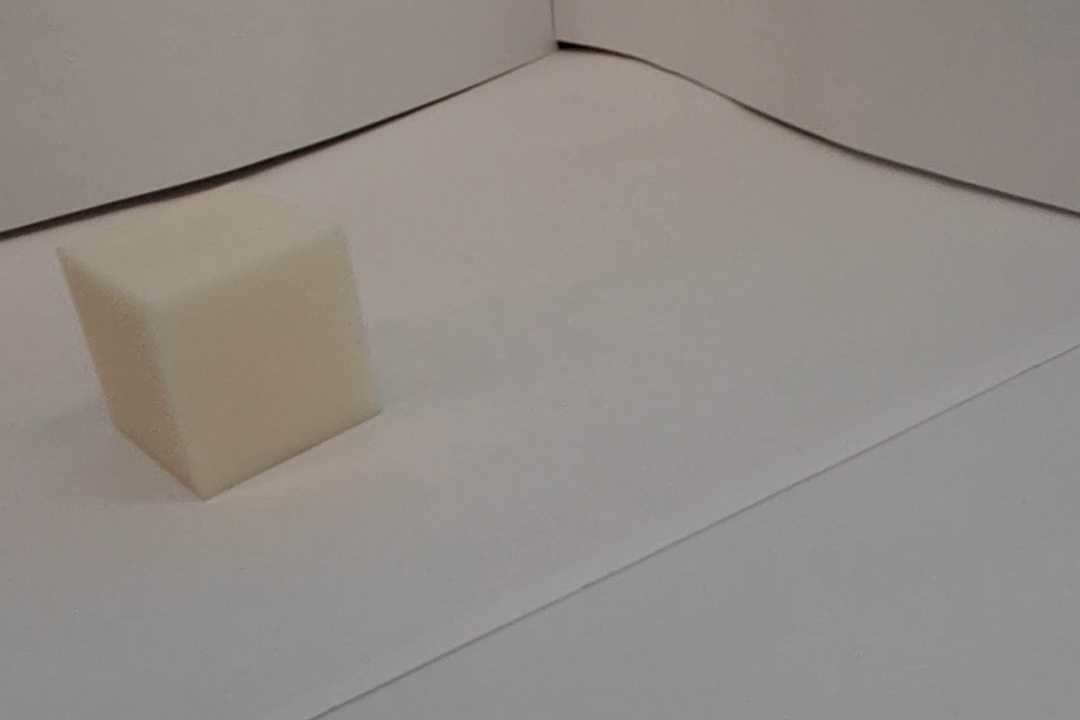
Label: Cuboid